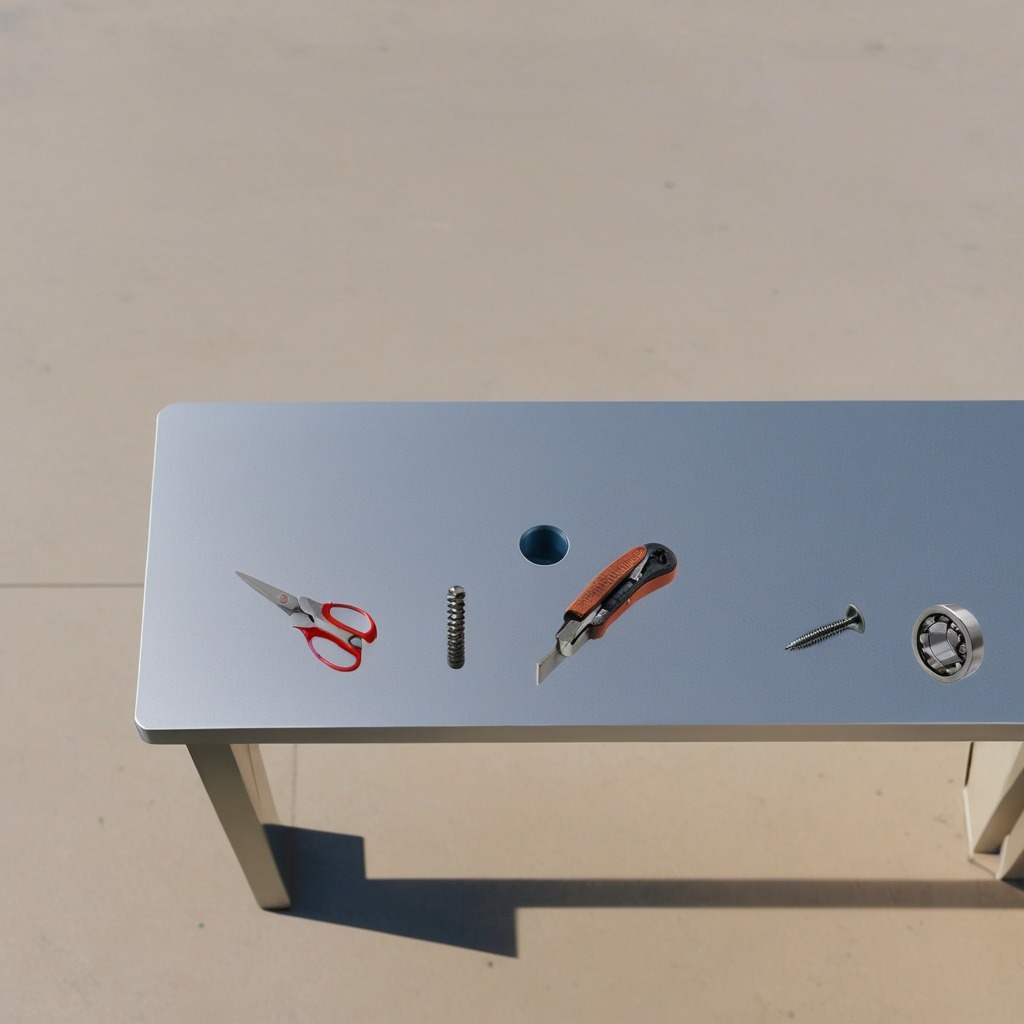
A ball bearing, a utility knife, a machine screw, a coiled metal spring, and a pair of scissors are lying on the table.